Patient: sex M, age 44
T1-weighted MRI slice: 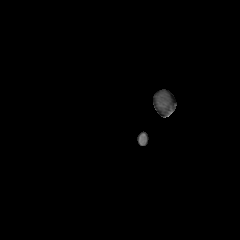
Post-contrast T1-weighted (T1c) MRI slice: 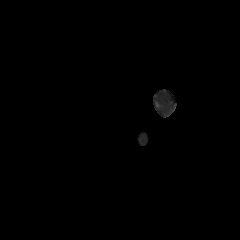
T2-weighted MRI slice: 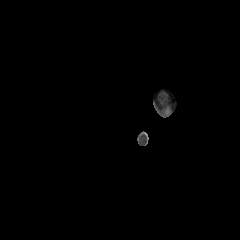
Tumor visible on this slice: no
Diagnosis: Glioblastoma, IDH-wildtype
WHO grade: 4